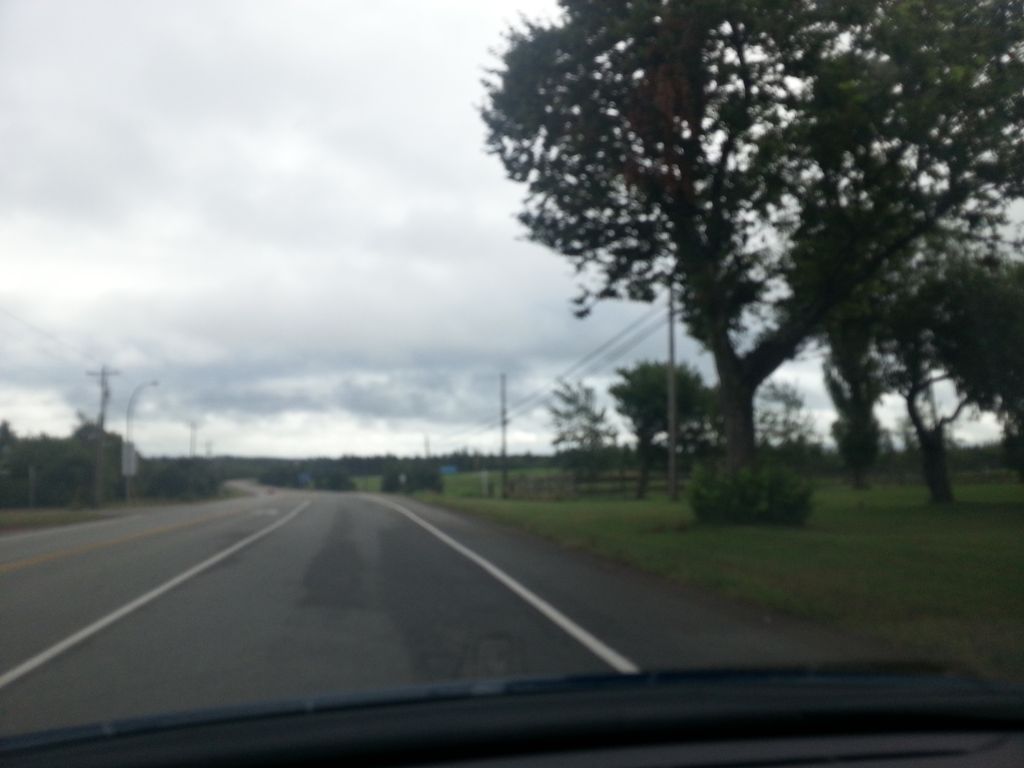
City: charlottetown